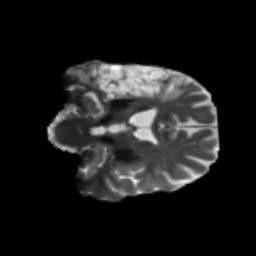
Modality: T2w
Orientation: coronal
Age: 56
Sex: male
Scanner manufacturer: siemens
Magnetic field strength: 3 T
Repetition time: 5.25 s
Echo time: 0.08 s